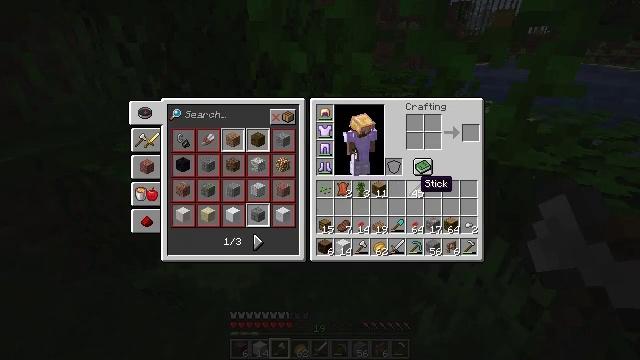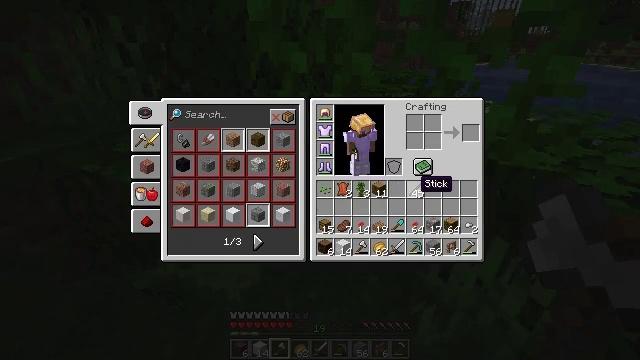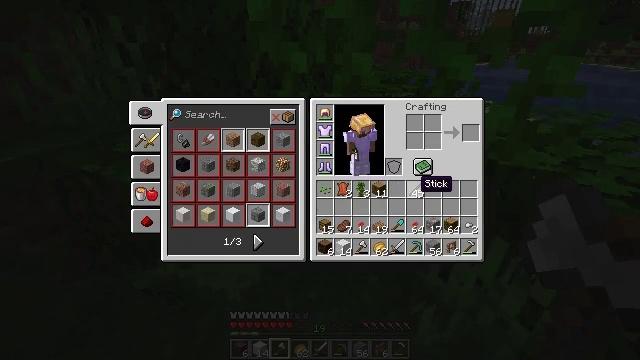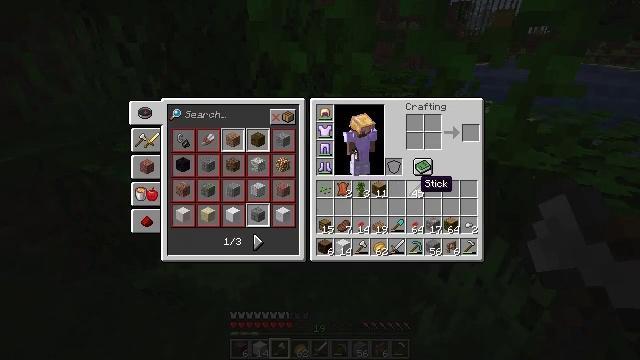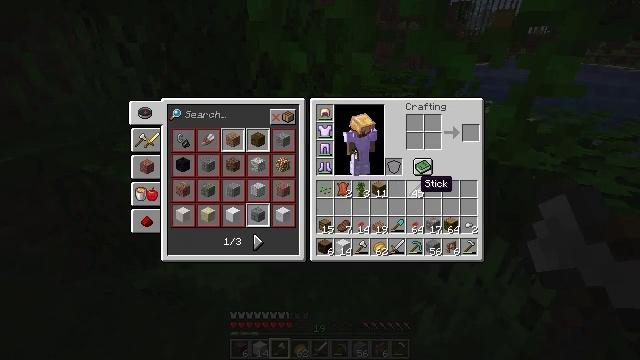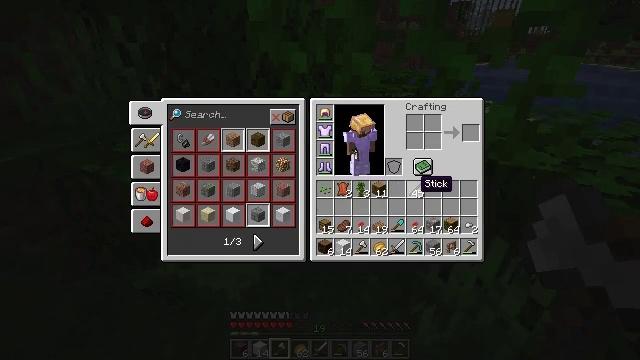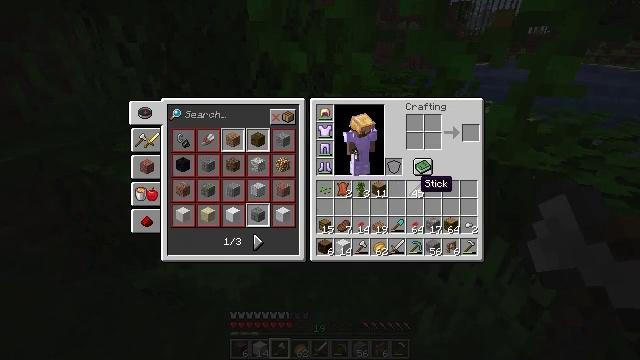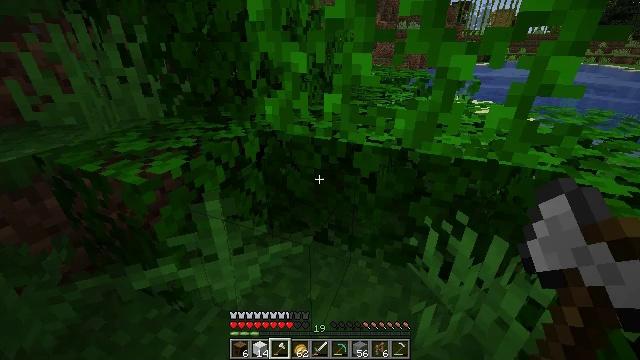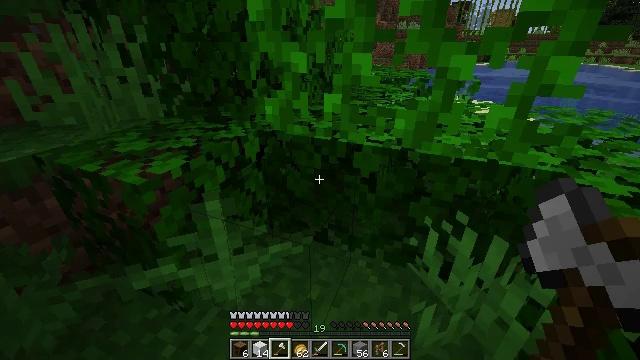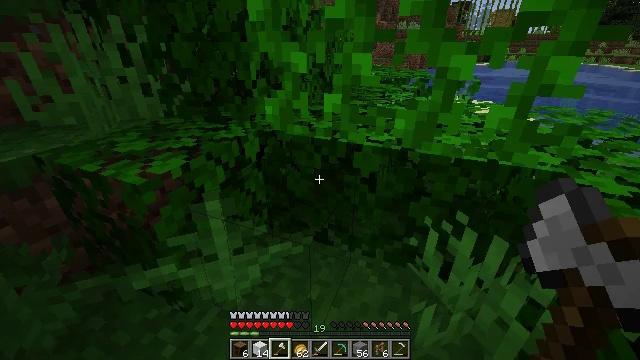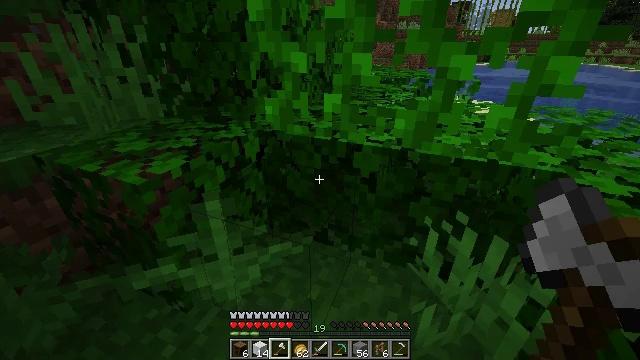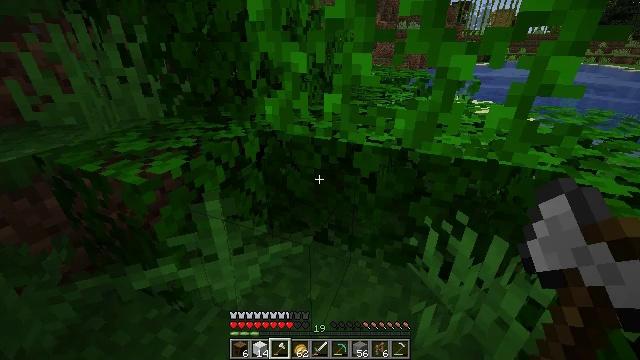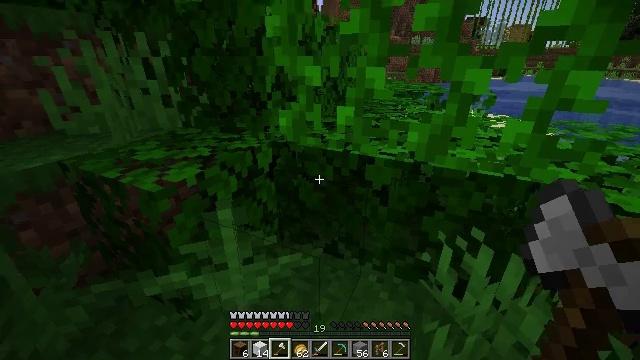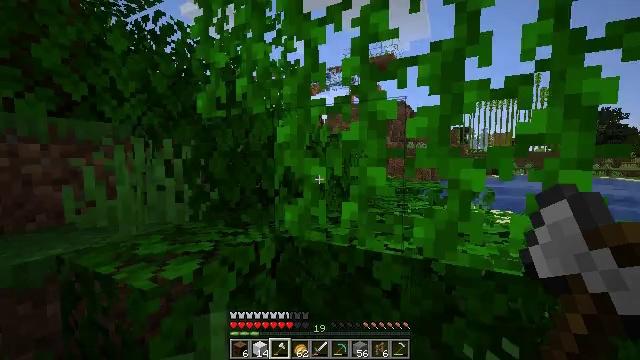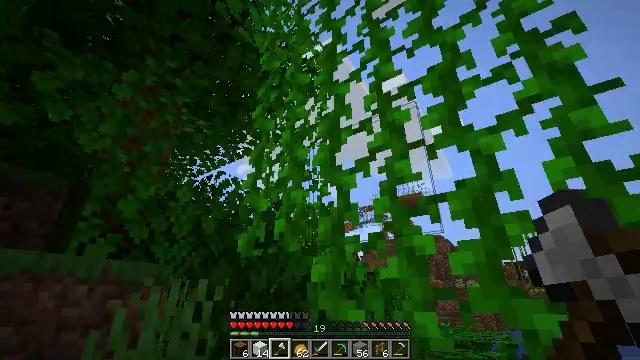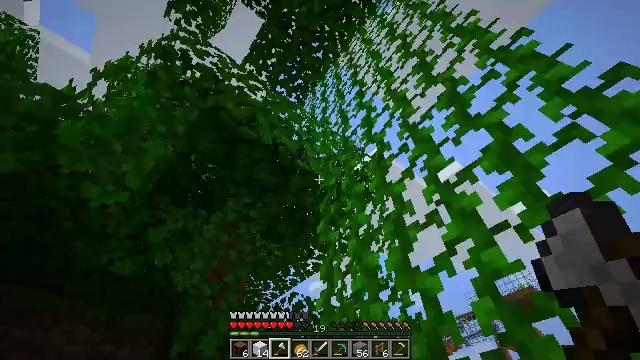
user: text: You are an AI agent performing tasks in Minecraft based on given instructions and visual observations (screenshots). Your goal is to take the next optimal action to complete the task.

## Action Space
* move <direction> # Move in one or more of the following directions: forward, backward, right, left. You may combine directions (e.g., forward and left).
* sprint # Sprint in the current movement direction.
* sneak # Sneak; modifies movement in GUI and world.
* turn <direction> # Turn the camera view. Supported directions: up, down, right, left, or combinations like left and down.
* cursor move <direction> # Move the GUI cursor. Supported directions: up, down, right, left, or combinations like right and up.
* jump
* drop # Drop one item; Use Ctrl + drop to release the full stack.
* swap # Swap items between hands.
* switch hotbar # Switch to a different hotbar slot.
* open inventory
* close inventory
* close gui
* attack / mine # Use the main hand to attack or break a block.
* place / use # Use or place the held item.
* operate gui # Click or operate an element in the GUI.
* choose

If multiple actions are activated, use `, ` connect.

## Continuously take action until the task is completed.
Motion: motion action
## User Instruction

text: Collect some bamboo.
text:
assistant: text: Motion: no_op
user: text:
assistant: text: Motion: no_op
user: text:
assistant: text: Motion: no_op
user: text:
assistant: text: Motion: no_op
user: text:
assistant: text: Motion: no_op
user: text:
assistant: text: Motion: no_op
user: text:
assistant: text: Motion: no_op
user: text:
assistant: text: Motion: no_op
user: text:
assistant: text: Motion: no_op
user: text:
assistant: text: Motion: no_op
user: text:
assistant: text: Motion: no_op
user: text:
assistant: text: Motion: turn left and up
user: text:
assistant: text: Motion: turn left and up
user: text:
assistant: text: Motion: turn left and up
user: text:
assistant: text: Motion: turn left and up
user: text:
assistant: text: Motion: turn left and up
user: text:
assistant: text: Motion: turn left and up
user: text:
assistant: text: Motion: turn right and down
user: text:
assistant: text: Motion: turn right
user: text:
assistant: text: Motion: no_op
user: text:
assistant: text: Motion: no_op
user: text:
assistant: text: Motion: no_op
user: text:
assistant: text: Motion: no_op
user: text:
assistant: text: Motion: turn left
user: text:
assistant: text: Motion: turn left
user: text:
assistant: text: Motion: turn left
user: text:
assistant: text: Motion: no_op
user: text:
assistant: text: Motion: turn left and up
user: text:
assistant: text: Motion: turn left and up
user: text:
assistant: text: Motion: no_op